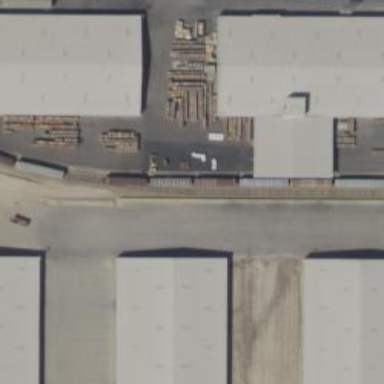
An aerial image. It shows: Railway siding for service.